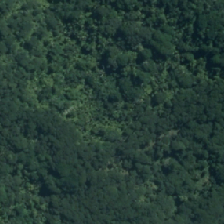
Land cover: indigenous_forest